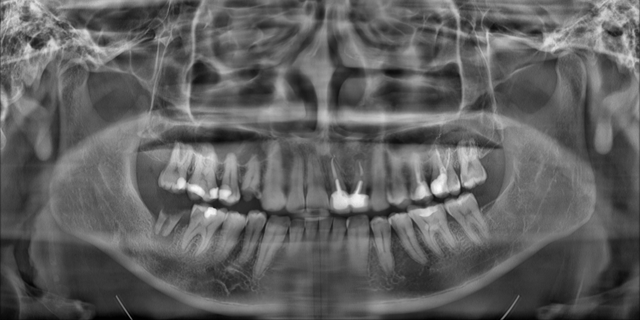
adult